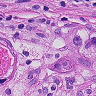
Metastatic tissue present: yes